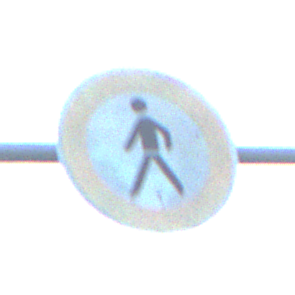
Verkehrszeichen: VerbotFussgaenger
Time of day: MorningAfternoon
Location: Outdoor (Nature)
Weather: PartlyCloudy
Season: NotSpecified
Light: Natural